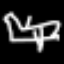
Label: airplane